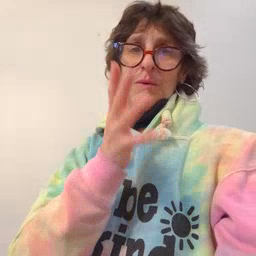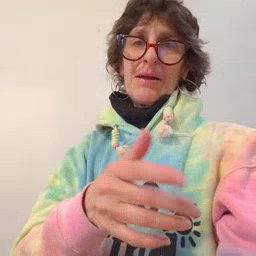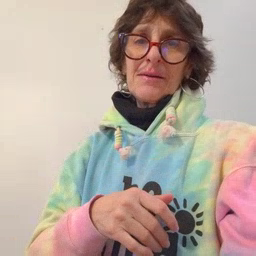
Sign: grandma